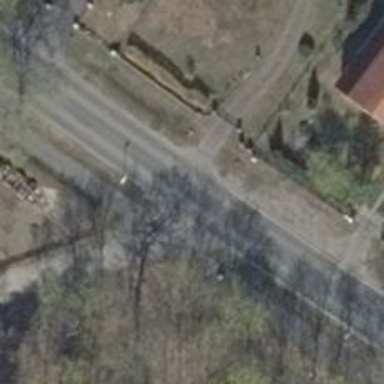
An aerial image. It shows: Tertiary road with asphalt surface.